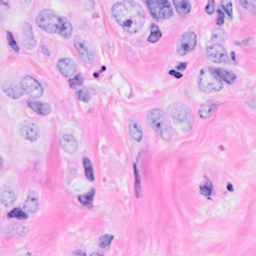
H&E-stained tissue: Breast